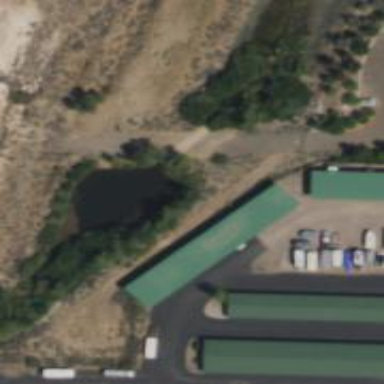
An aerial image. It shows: Building used for storage rental.